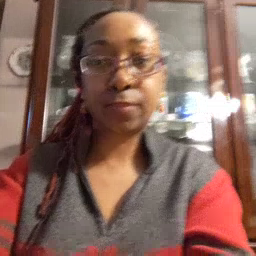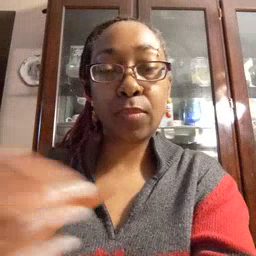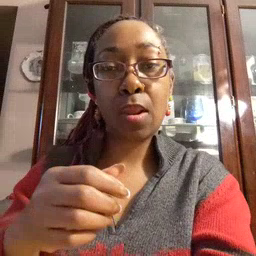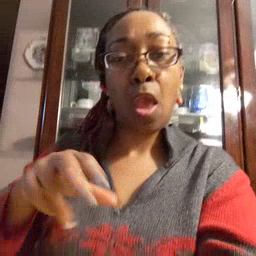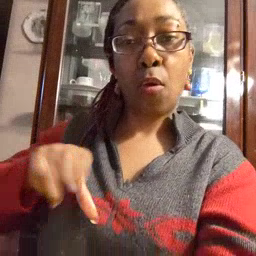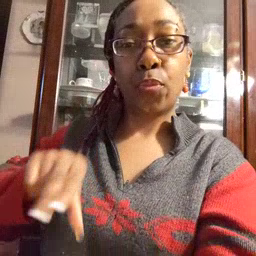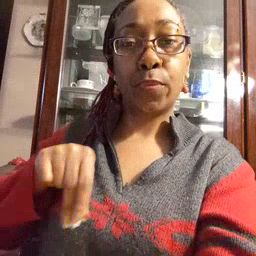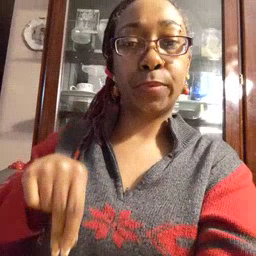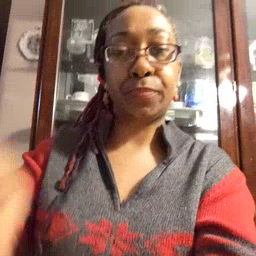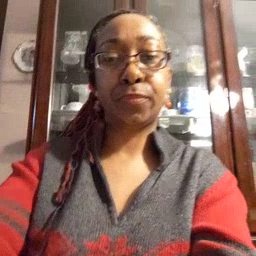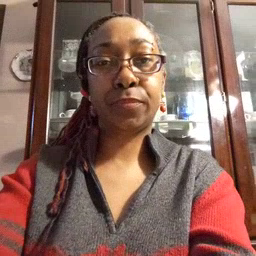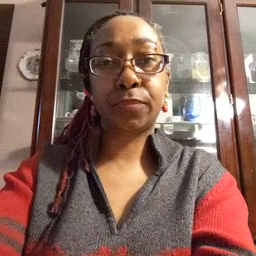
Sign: underwear